Field crop: maize
Growth stage: 2
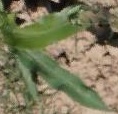
Species: maize